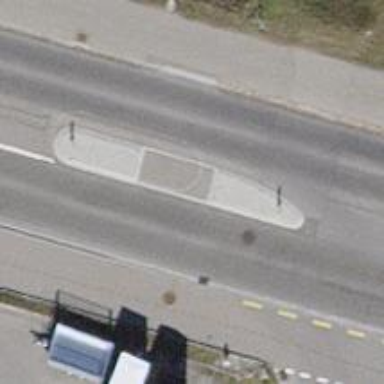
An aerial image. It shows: Unmarked crossing with pedestrian island.